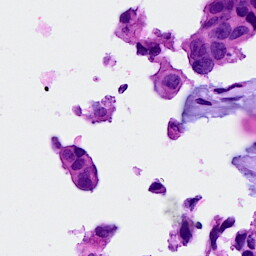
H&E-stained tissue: Breast